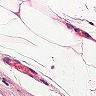
Metastatic tissue present: no